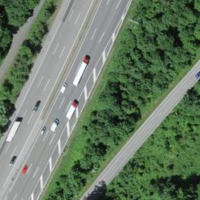
EUNIS habitat code: 57
Species observed at this site:
Milvus milvus
Milvus migrans